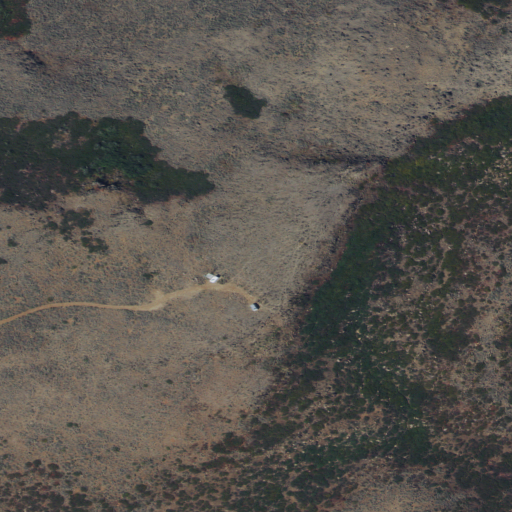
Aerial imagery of mountain in Idaho named Davis Mountain containing shrub, evergreen forest, and grassland